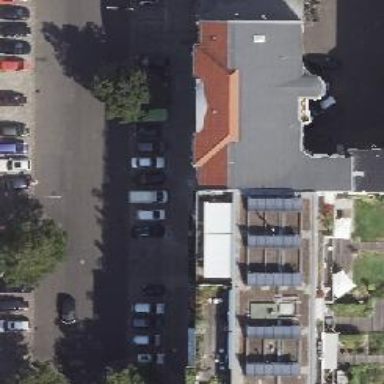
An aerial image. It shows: Parking entrance.